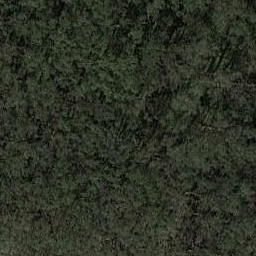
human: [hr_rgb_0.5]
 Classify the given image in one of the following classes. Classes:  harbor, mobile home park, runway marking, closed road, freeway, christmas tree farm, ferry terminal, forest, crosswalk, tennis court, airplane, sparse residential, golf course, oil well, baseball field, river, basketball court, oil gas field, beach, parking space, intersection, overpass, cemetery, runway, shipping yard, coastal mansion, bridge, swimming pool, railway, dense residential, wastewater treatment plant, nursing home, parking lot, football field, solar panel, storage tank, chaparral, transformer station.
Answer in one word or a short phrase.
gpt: forest